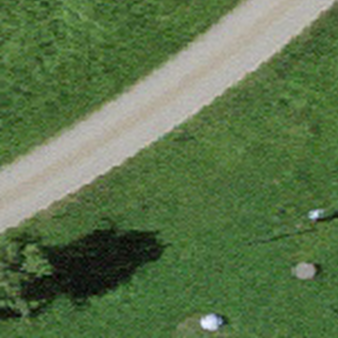
Label: other